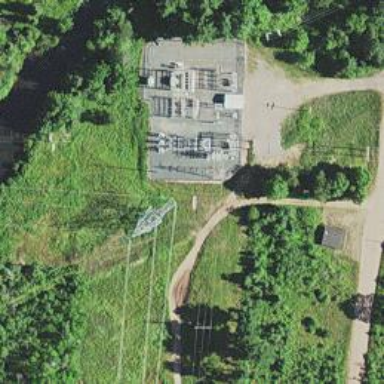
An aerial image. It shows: Power tower.